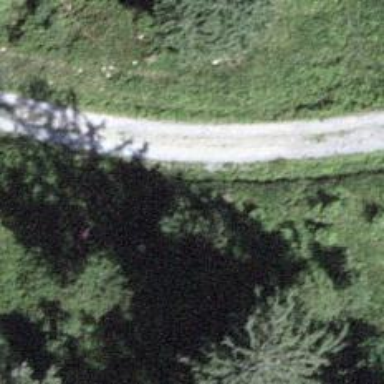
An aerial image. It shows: Gravel track with grade2 quality.